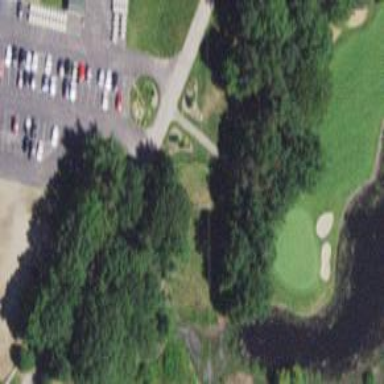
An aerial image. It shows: Path for both road and golf.